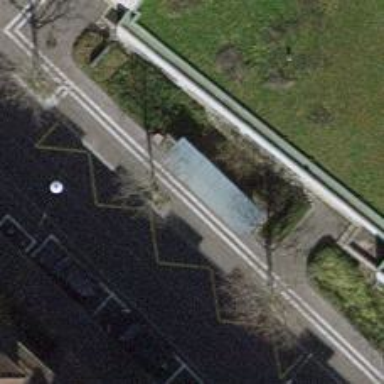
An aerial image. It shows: Bus stop with platform for public transport.